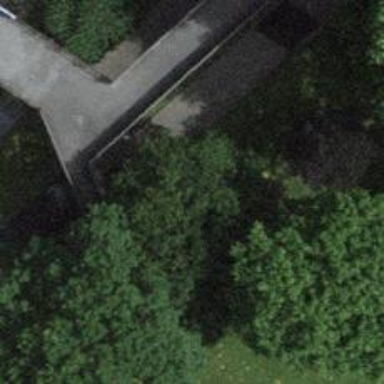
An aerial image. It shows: Set of concrete steps.